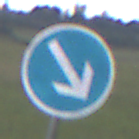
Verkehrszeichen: VorgeschriebeneVorbeifahrtRechts
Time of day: SunriseSunset
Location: Outdoor (Nature)
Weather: PartlyCloudy
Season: NotSpecified
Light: Natural